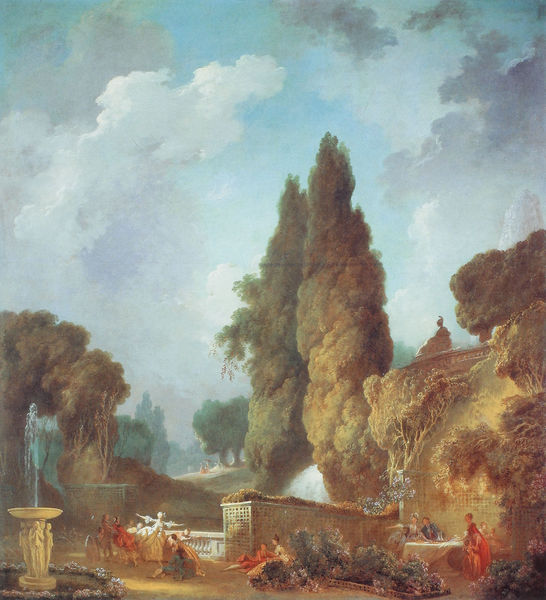
Titel: Die Schaukel / Das Blindekuh - Spiel
Künstler: Jean - Honoré Fragonard
Institution: Washington, National Gallery of Art
Schlagwörter: baum, blau, himmel, wasser, wolken, bäume, frauen, grün, landschaft, menschen, braun, haus, leute, tanz, wand, barock, personen, wasserfall, brunnen, springbrunnen, statue, bewölkt, italien, mauer, paradies, laubbäume, griechenland, fontäne, herbstlich, luftig, spitzbaum